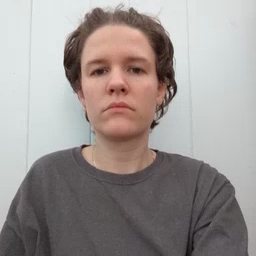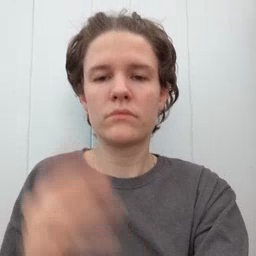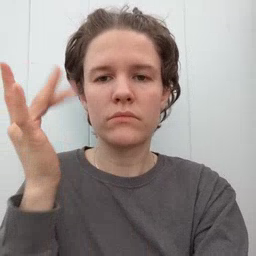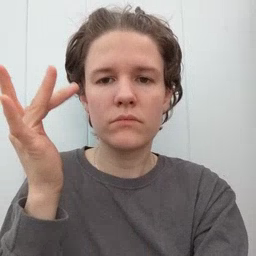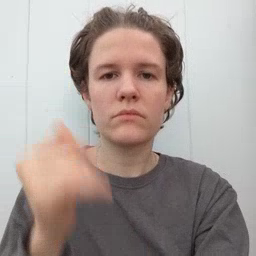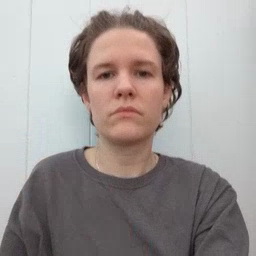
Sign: why